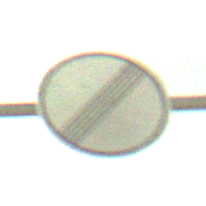
Verkehrszeichen: EndeSaemtlicherBegrenzungen
Umgebung: Outdoor, RoadRail
Tageszeit: Midday
Wetter: PartlyCloudy
Licht: Natural
Jahreszeit: NotSpecified
Kontrast: HighContrast